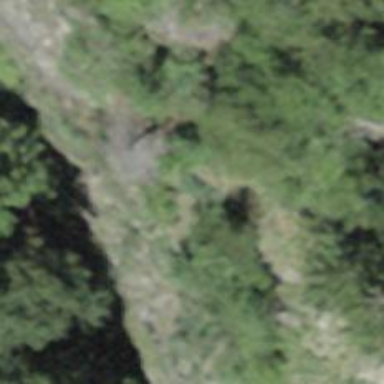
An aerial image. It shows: Natural cliff.